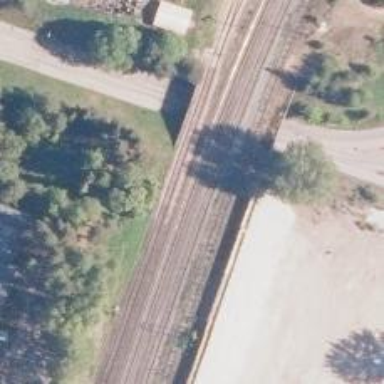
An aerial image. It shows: Continuous rail railway with electrified contact line.